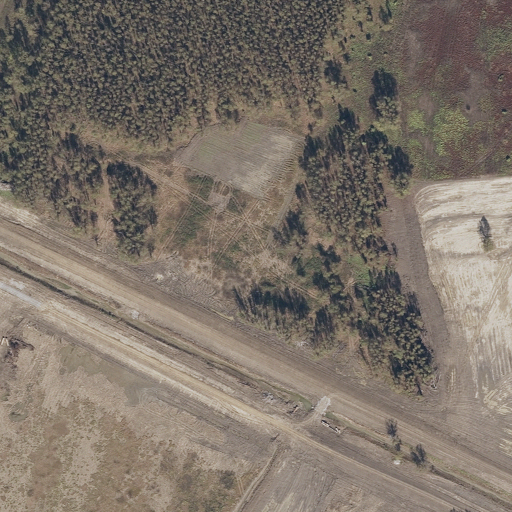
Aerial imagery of island in Mississippi named Big Island containing open water, woody wetlands, and herbaceous wetlands